Field crop: maize
Growth stage: 1
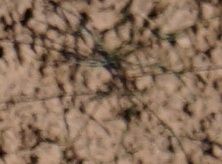
Species: lolium